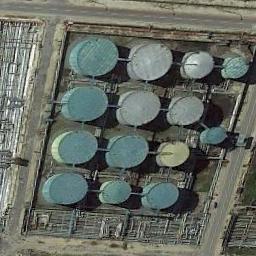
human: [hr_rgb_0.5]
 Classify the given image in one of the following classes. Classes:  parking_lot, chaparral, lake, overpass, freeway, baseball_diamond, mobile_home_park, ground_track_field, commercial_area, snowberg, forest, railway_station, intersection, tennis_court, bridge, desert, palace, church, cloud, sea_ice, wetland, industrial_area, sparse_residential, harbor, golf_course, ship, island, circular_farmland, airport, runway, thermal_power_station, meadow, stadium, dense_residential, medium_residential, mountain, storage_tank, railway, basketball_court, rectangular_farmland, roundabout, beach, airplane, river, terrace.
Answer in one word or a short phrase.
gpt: storage_tank